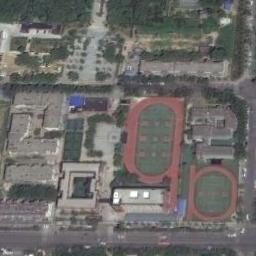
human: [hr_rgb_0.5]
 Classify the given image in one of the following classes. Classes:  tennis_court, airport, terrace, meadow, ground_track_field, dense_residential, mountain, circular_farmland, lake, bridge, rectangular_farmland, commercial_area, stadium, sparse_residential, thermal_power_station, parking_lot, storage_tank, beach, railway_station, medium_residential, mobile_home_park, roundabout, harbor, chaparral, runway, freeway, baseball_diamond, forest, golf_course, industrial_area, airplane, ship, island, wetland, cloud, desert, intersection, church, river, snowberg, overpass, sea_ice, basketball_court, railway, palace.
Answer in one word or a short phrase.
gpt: ground_track_field